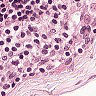
Metastatic tissue present: no